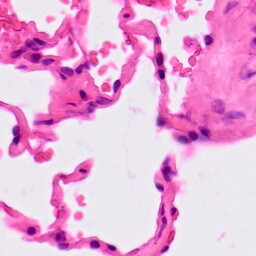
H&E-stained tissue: Lung